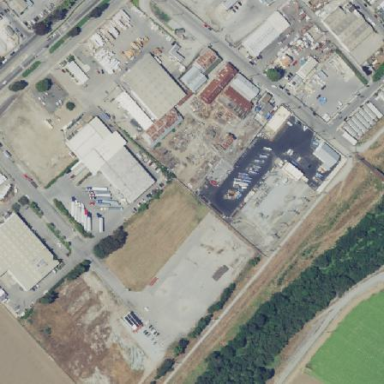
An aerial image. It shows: Industrial area.